Interaction volume radius: 5 \u00c5
Interaction volume height: 25 \u00c5
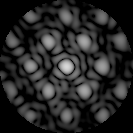
Disorder parameter: 0.3962